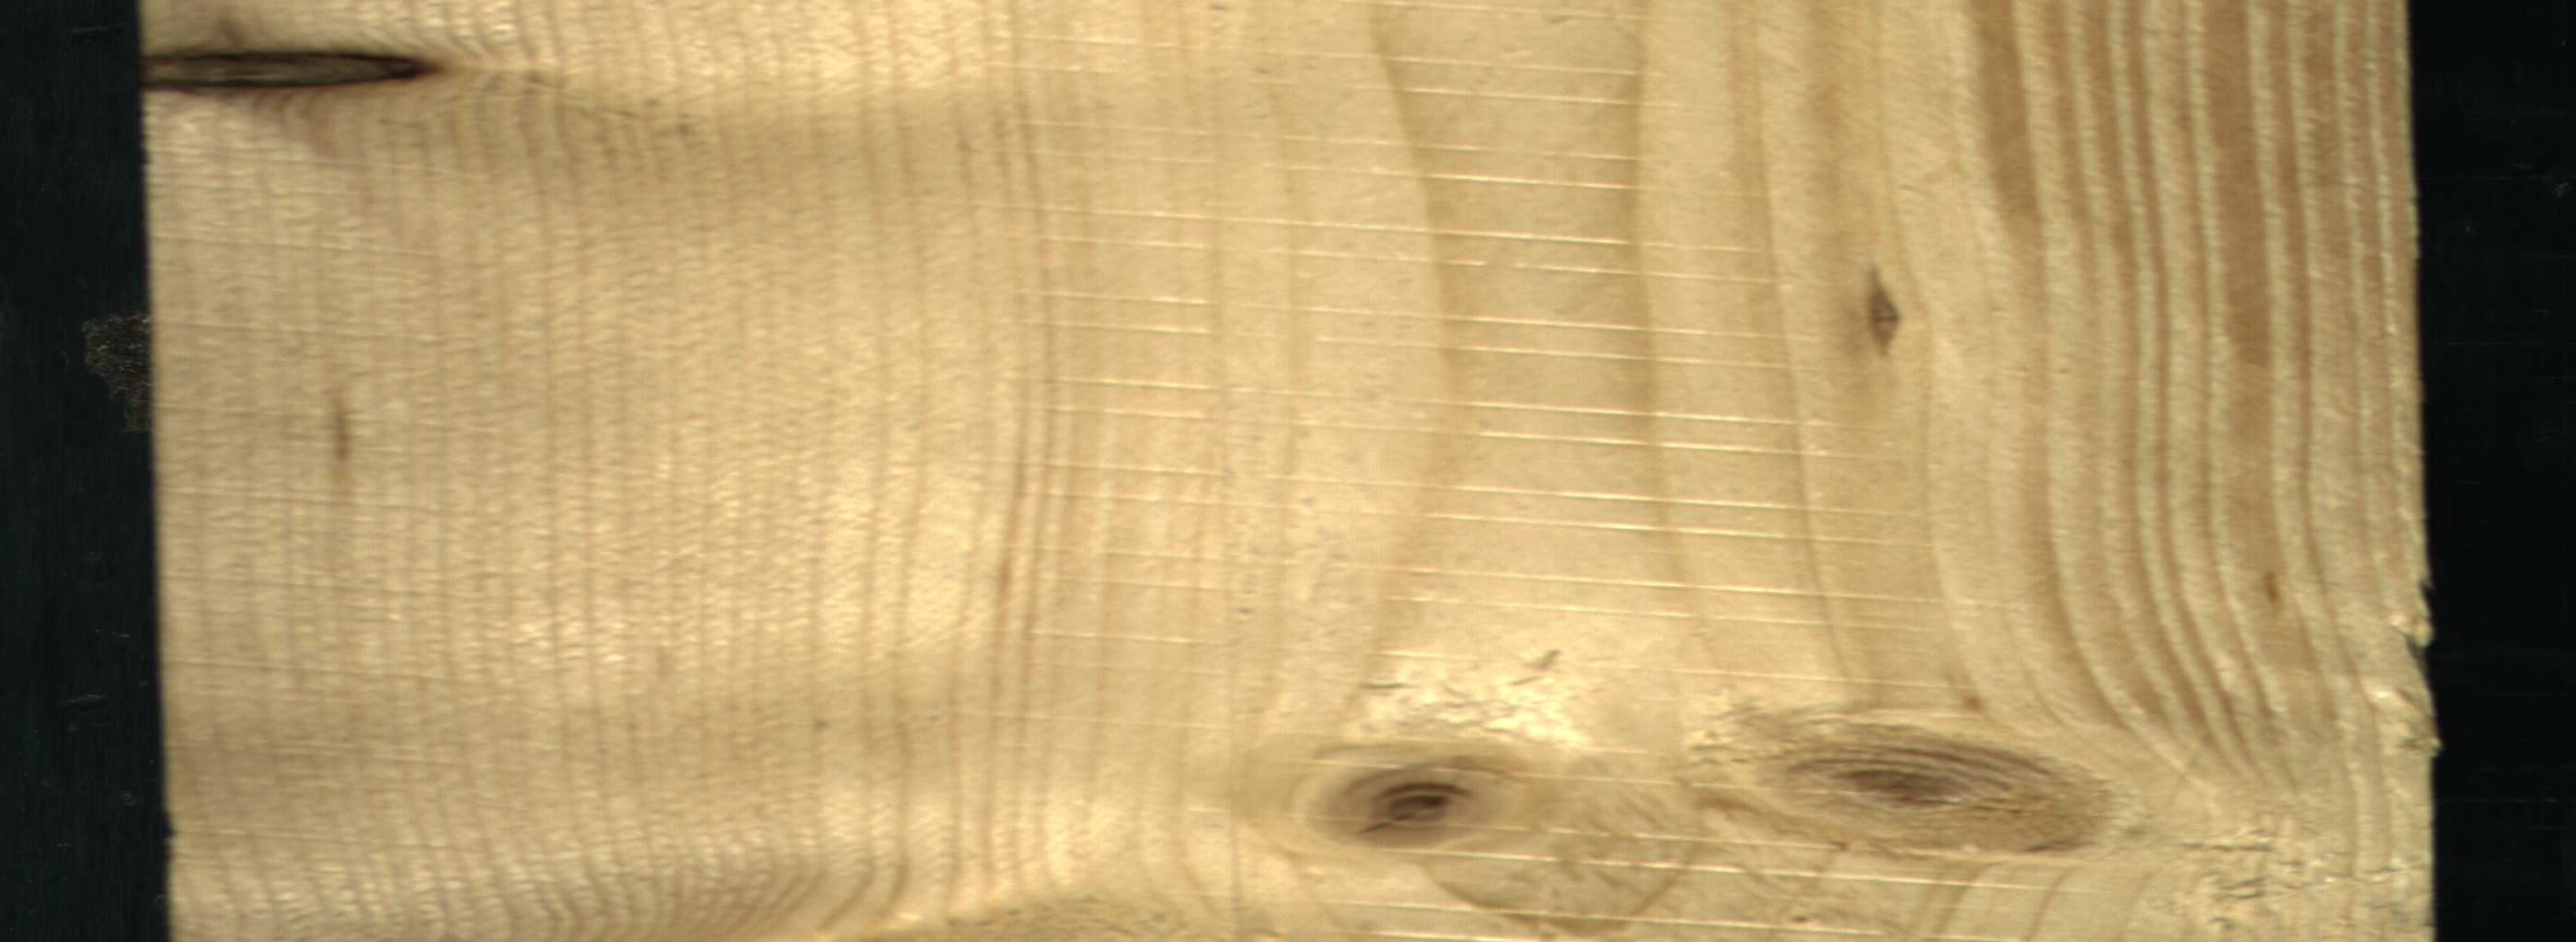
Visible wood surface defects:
resin
Dead_Knot
Live_Knot
Live_Knot